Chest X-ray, PA view. Patient: 35 years old, sex F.
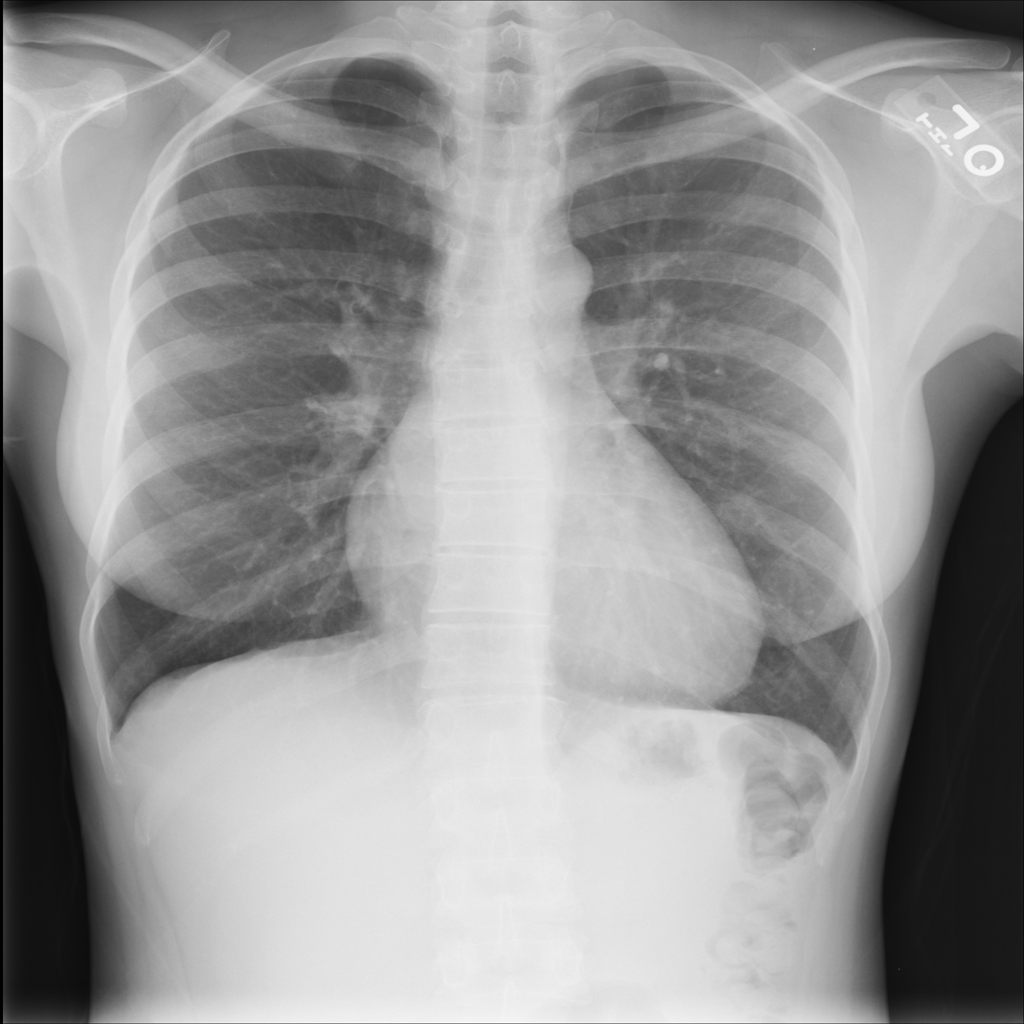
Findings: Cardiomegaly